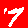
Digit: 7